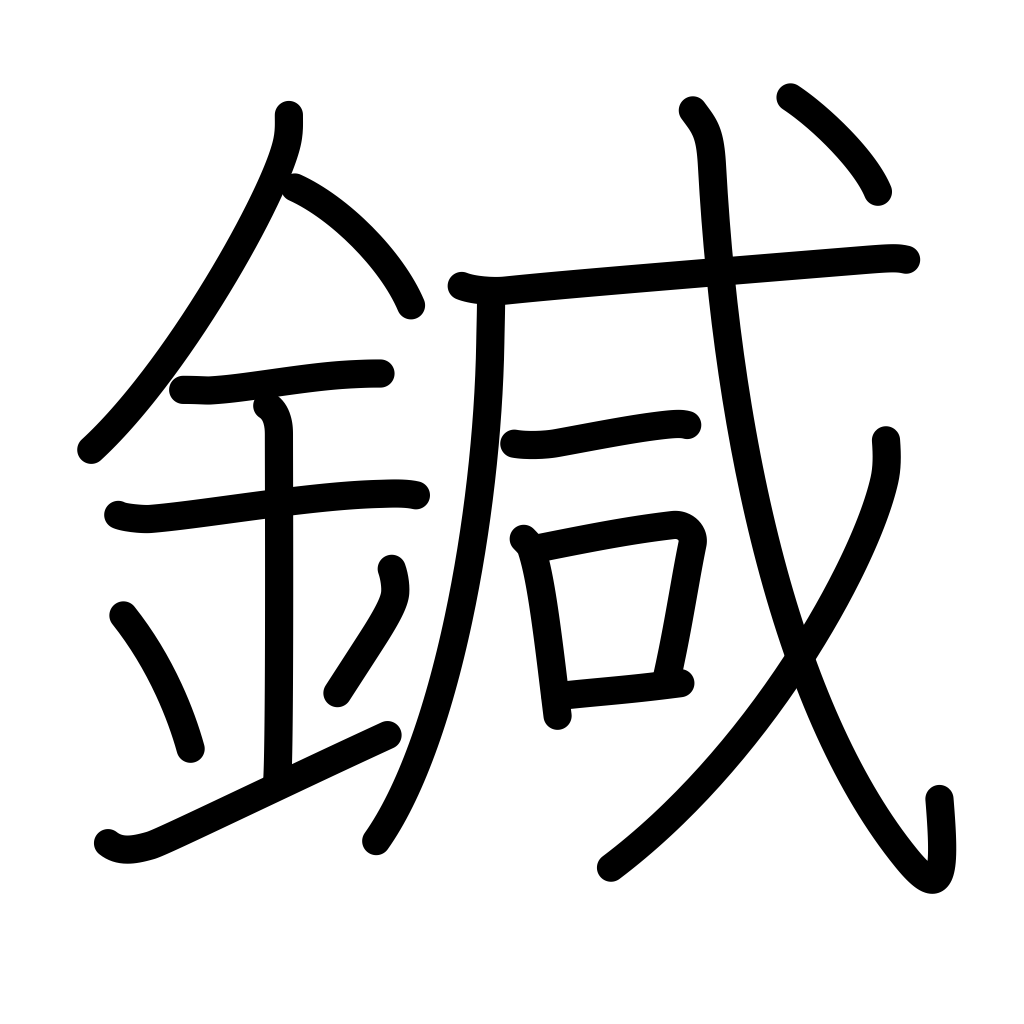
Meaning: needle